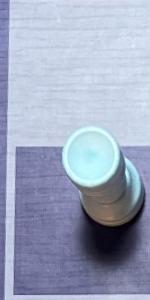
Label: Rook_White